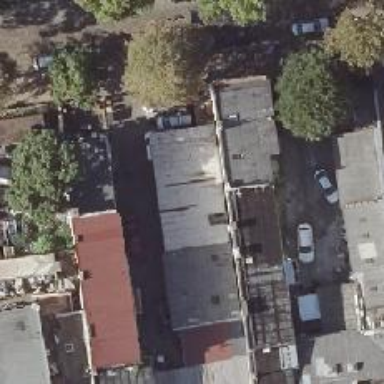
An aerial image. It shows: Car repair shop.